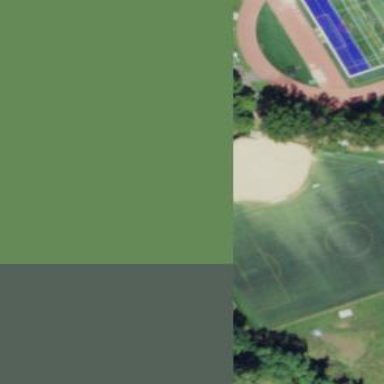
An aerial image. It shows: Tennis court on pitch.